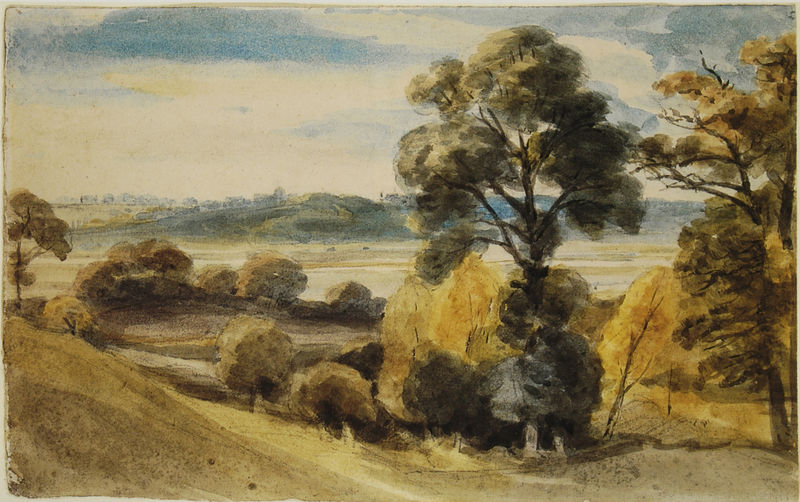
Titel: The Stour Valley
Künstler: John Constable
Institution: Collection Mr. and Mrs. David Thomson
Schlagwörter: baum, berg, blau, blätter, gemälde, himmel, laub, schatten, wasser, wolken, aquarell, baumstämme, bäume, fluss, gelb, grün, landschaft, ocker, see, stadt, äste, braun, grau, hell, licht, orange, skizze, strasse, weiss, zeichnung, ausblick, blick, gebäude, gras, haus, rasen, tier, tiere, weg, wiese, wolke, beige, malerei, blass, stein, steine, ast, baumstamm, birke, ebene, feld, horizont, häuser, hügel, kalt, natur, stamm, strauch, weide, weite, busch, büsche, einsam, pfad, sonne, sträucher, wege, wiesen, sanft, schön, tal, wald, anhöhe, stilleben, stillleben, sommer, papier, italien, ort, studie, acker, heu, warm, berge, gebirge, hang, dorf, eben, grafik, graphik, herde, rind, wasserfarbe, herbst, flus, stämme, menschenleer, panorama, paradies, keller, tusche, baun, laubbaum, verschwommen, laubbäume, wäldchen, himel, postkarte, gelblich, flüsse, gelbstich, bege, flügge, statt, weolken, entfernt, weilte, okcer